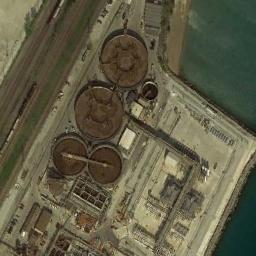
Label: storage tanks